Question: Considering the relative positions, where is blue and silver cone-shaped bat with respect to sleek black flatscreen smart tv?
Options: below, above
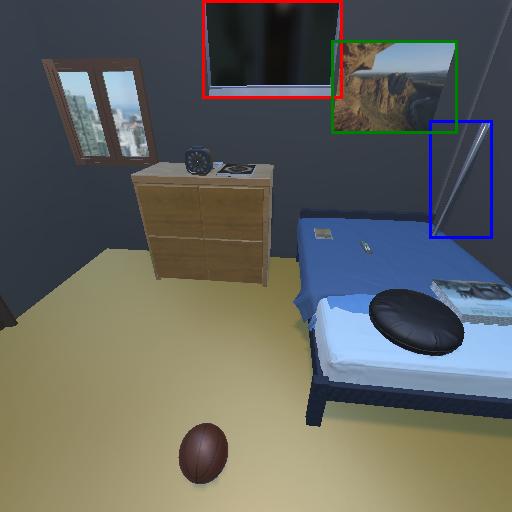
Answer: below